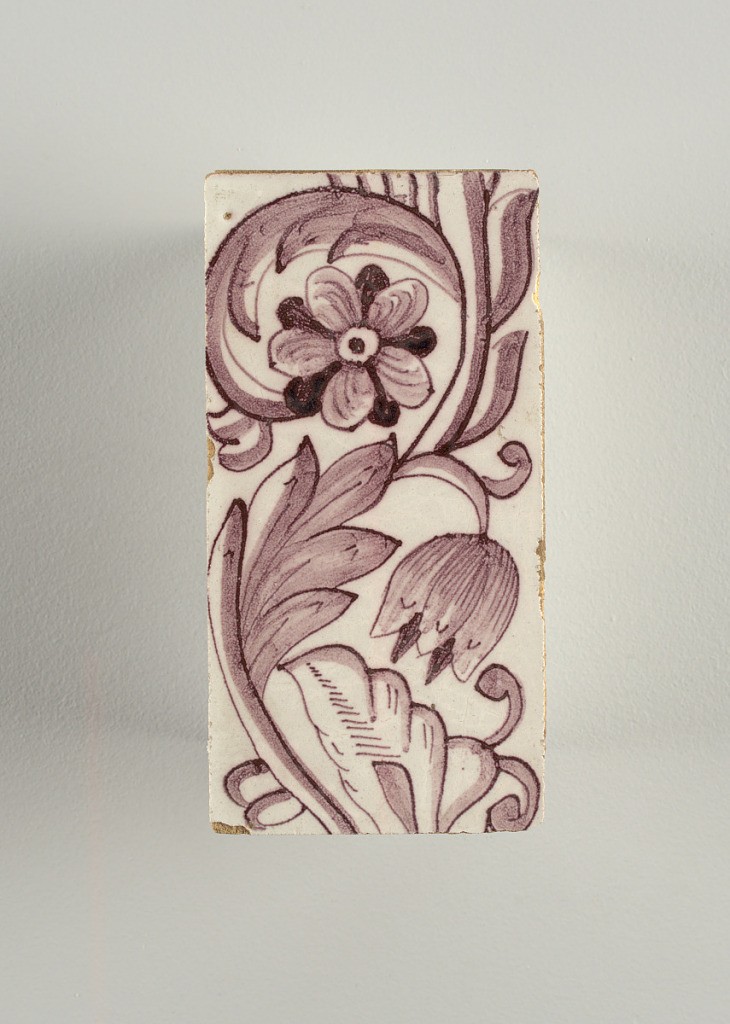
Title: Tile
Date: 18th century
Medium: Tin-enamelled earthenware
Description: Vertical rectangles. Each tile with identical pattern of two flowers and leaves on continuous scrolling stem. One flower faces the observer and the other is in profile. Manganese violet on white ground.